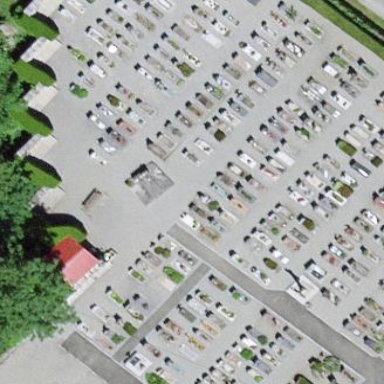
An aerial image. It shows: Cemetery.